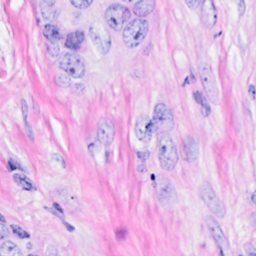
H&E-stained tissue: Breast